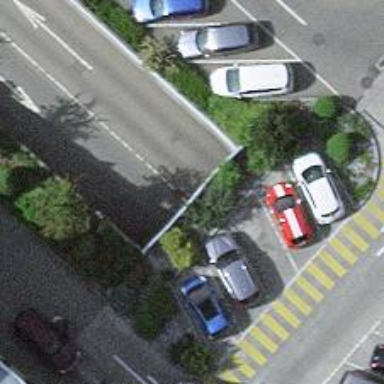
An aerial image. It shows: Parking entrance.